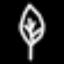
Label: leaf